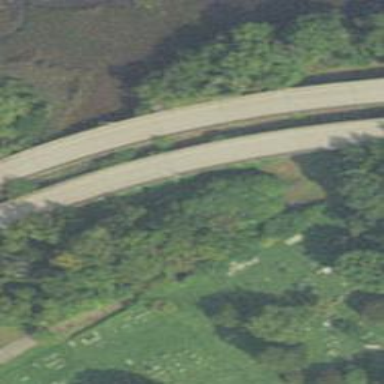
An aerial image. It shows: Viaduct bridge over primary highway.